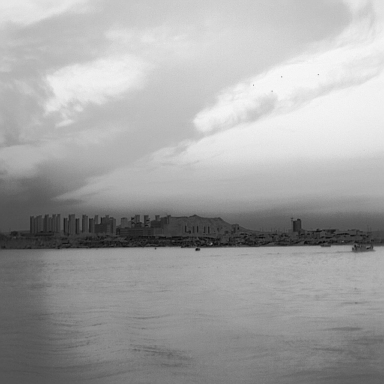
There are two bulk_carriers in the infrared image.